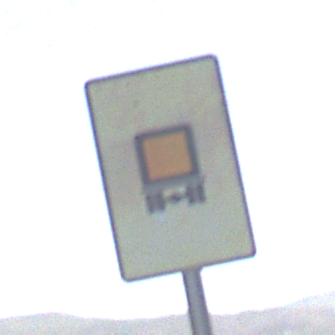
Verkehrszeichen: KennzeichnungspflichtigeFahrzeugeGefaehrlicheGueterOhnePfeilsymbol
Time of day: Midday
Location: Roofed (Underpass)
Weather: Clear
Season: NotSpecified
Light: Natural